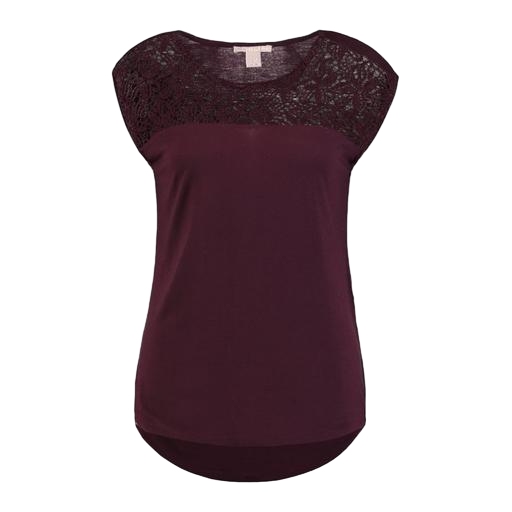
purple printed lace-yoke t-shirt only macy, lace-yoke t-shirt, short-sleeve top only macy, white background